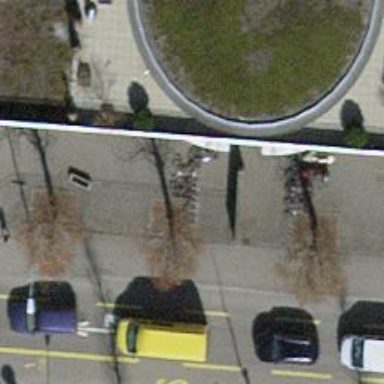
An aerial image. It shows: Bicycle parking area with stands.